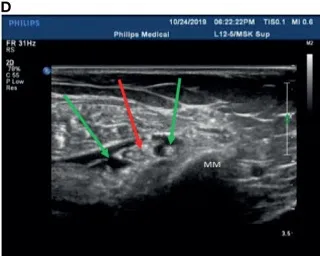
Patient 2 was treated with mecobalamin by ultrasound-guided hydrodissection injection at the malleolus medialis of the posterior tibial nerves (A-E). (D) The posterior tibial nerve was injected with mecobalamin at the medial malleolus after injection in the transverse section, and it can be seen that the solution is evenly wrapped around the posterior tibial nerve (red arrowhead pointed to the posterior tibial nerve, saline + mecobalamin at the green arrowhead).
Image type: radiology (ultrasound)